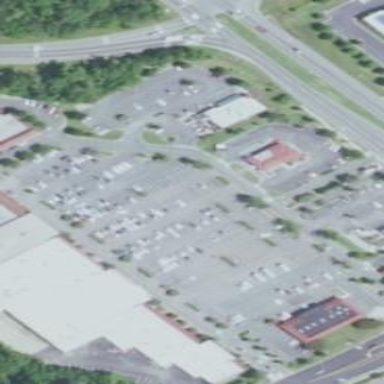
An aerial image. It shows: Retail area.